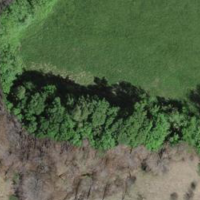
EUNIS habitat code: 41
Species observed at this site:
Daphne laureola
Melittis melissophyllum
Orchis purpurea